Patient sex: M
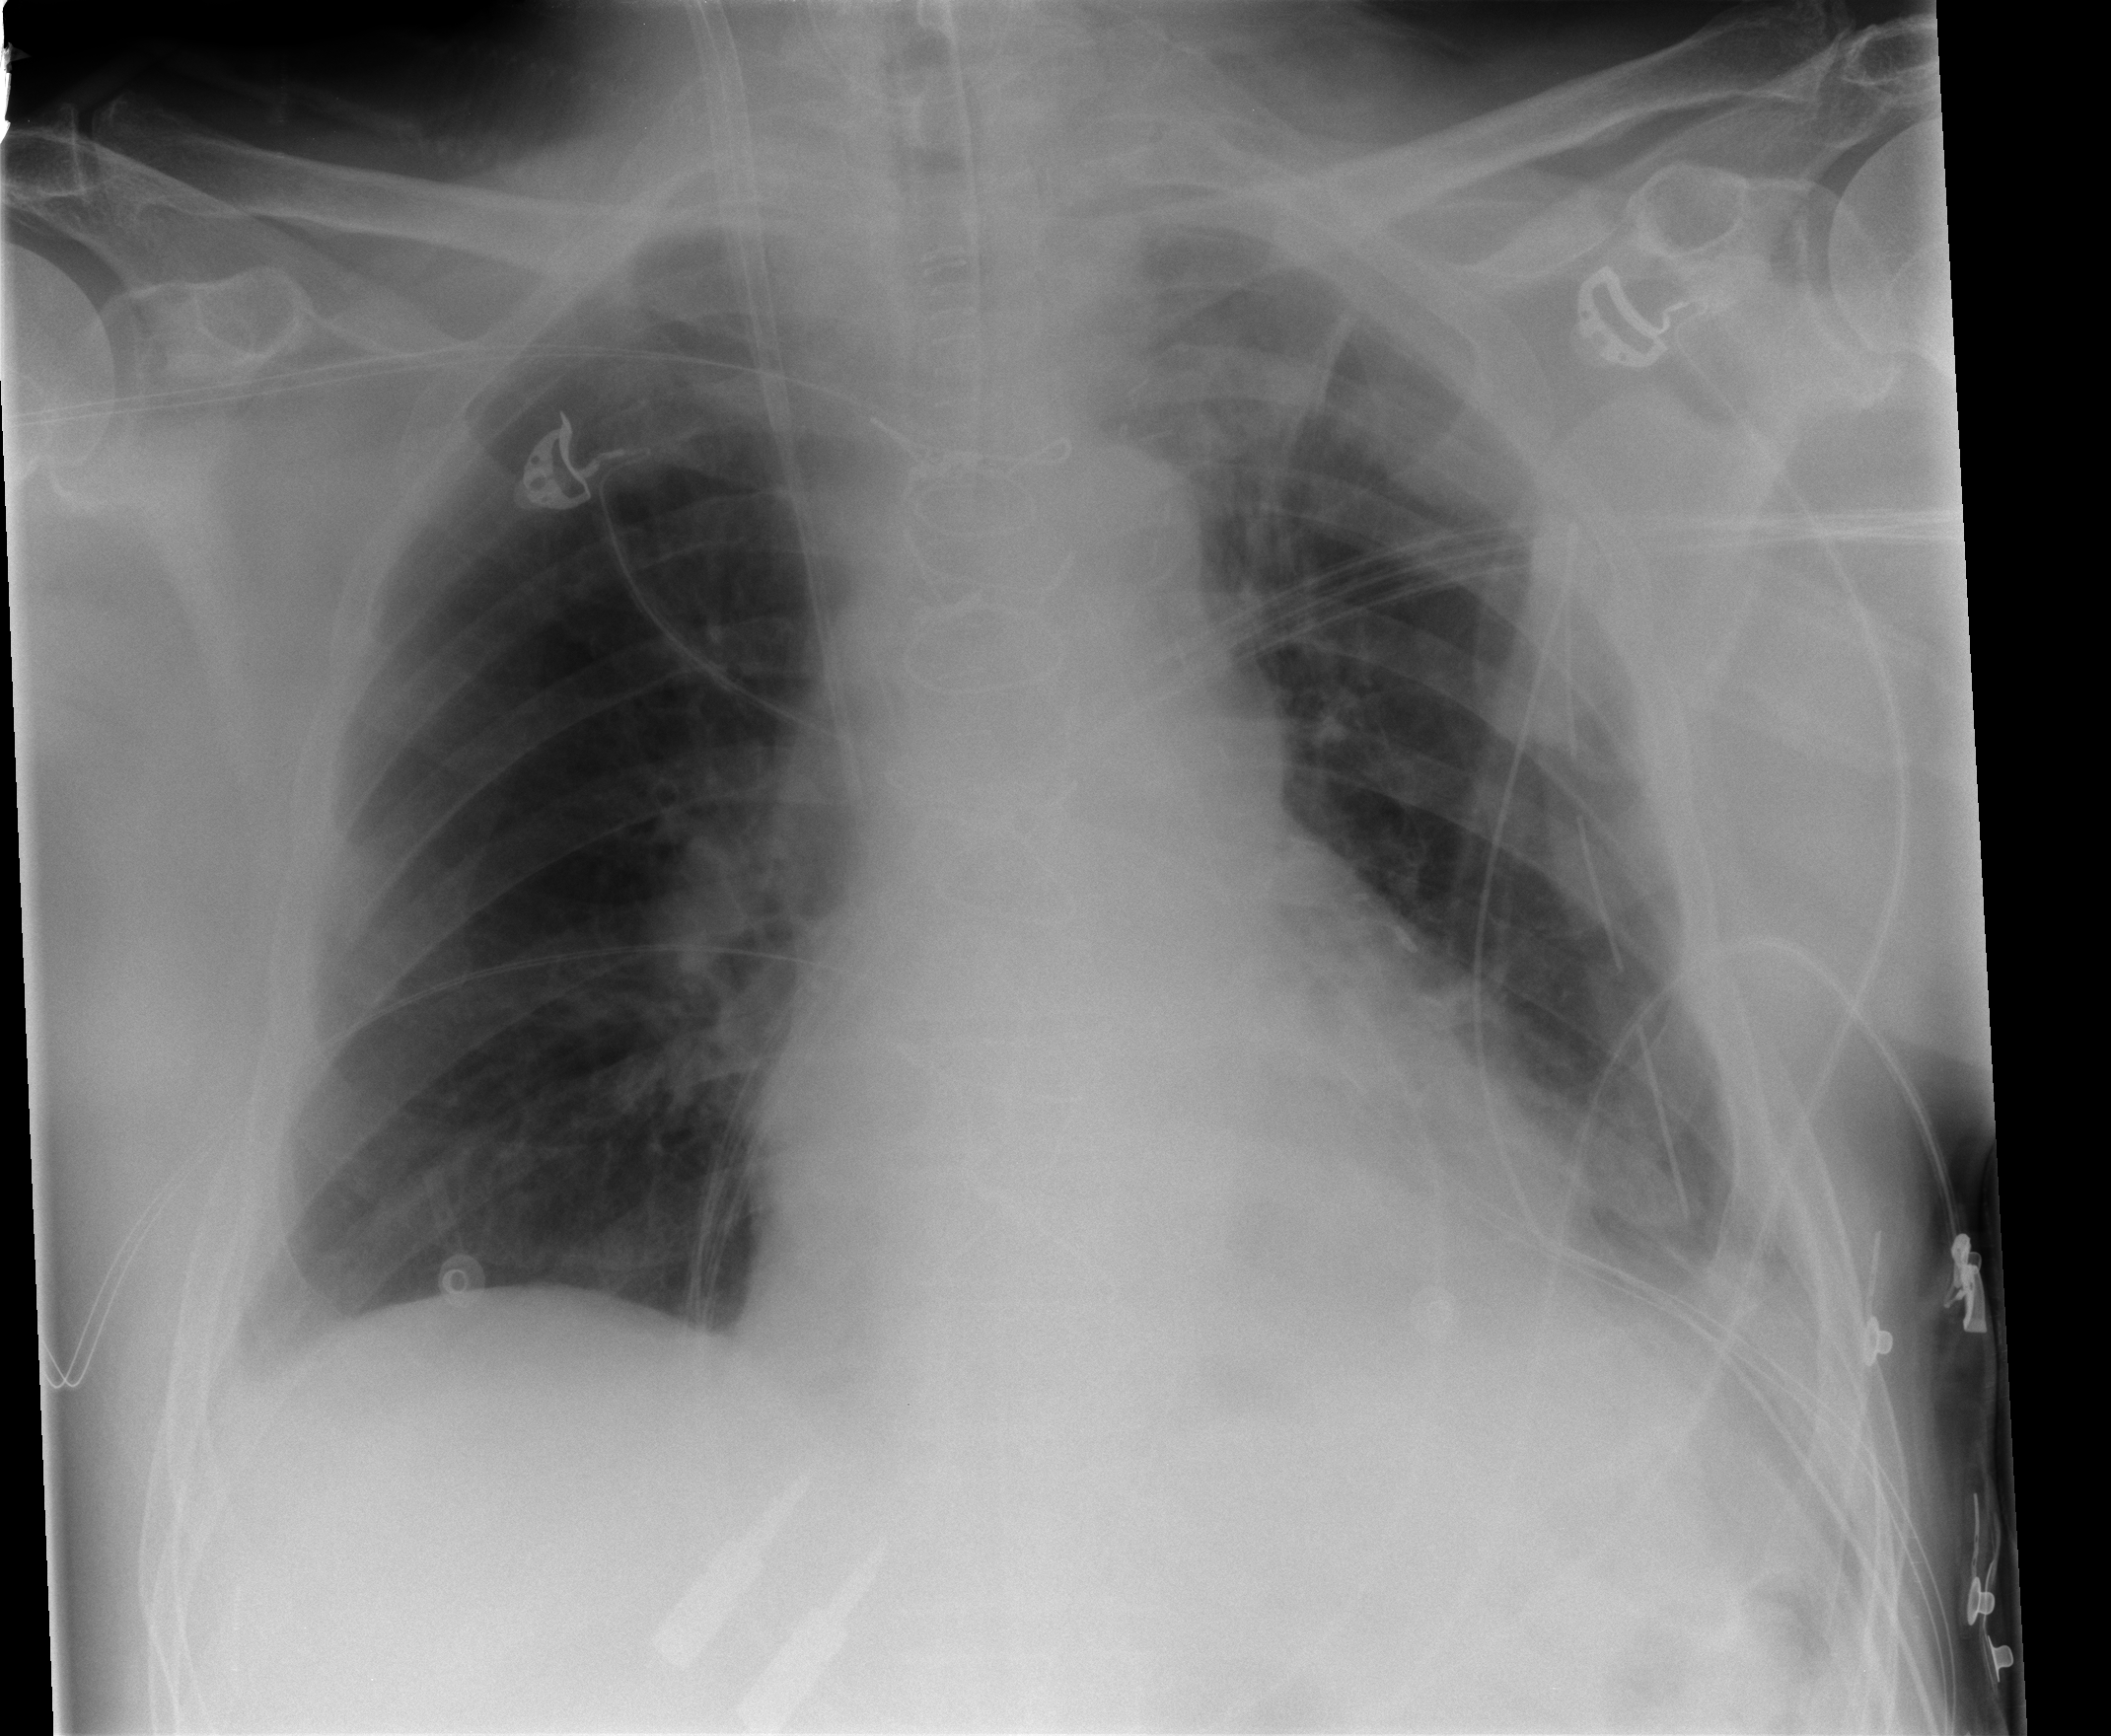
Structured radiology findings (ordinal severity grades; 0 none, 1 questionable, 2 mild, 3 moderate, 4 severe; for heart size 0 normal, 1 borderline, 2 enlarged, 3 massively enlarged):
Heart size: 2
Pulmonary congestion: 0
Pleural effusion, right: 1
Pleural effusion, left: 2
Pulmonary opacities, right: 0
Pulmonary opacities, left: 0
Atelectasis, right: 0
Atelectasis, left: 2